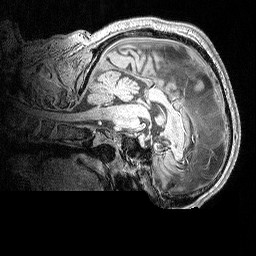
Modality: MP2RAGE
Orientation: sagittal
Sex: male
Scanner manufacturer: siemens
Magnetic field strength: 3 T
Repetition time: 5 s
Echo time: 0.00292 s